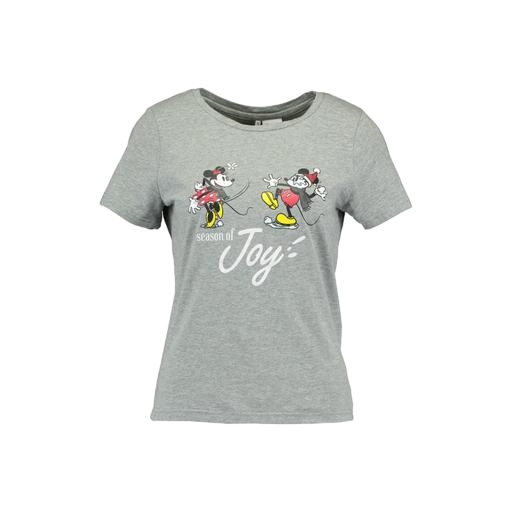
gray women disney project short sleeve, mid t-shirt, gray mickey tee, white background